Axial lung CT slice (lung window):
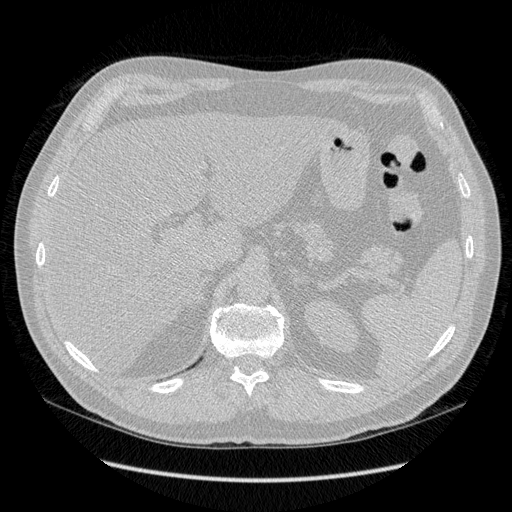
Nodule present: no